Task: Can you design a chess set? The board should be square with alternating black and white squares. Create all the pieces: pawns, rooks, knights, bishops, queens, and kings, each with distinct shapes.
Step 2790:
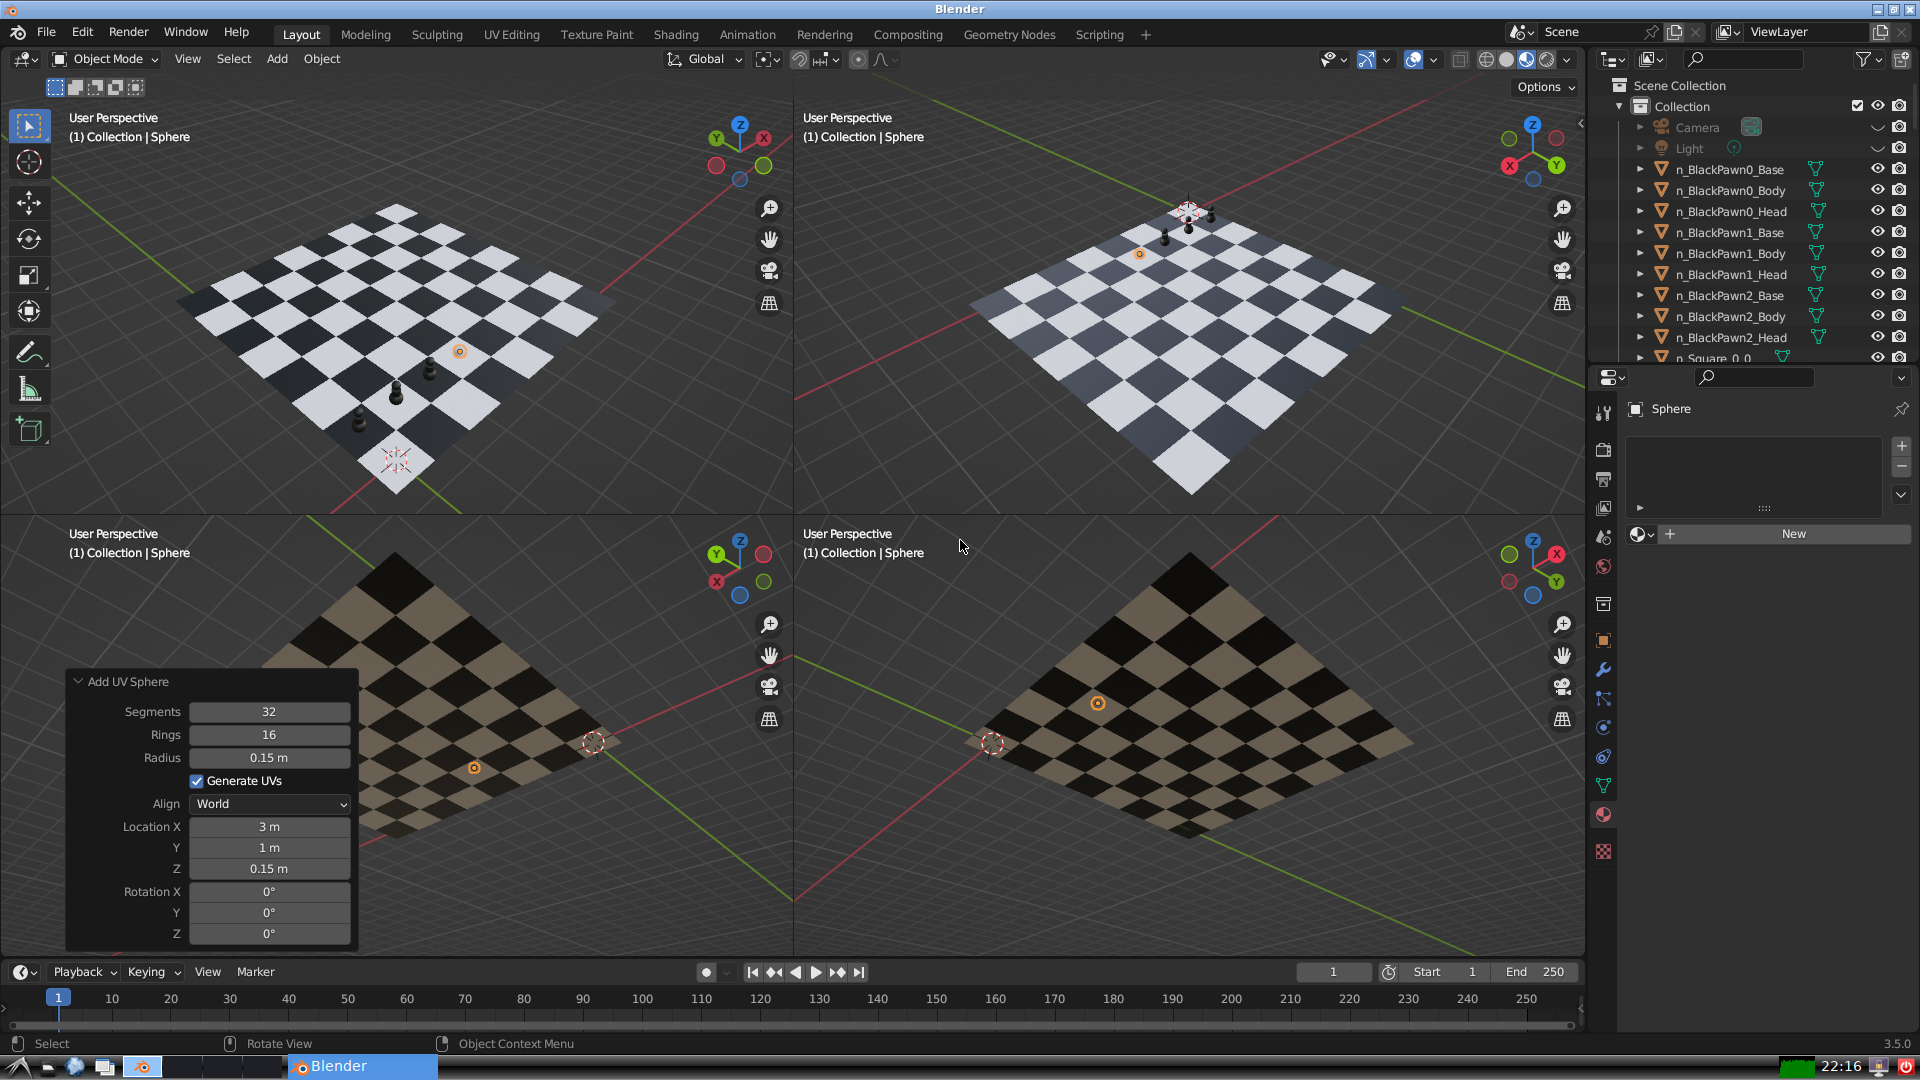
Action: {"key_press": ['Ctrl, Home']}